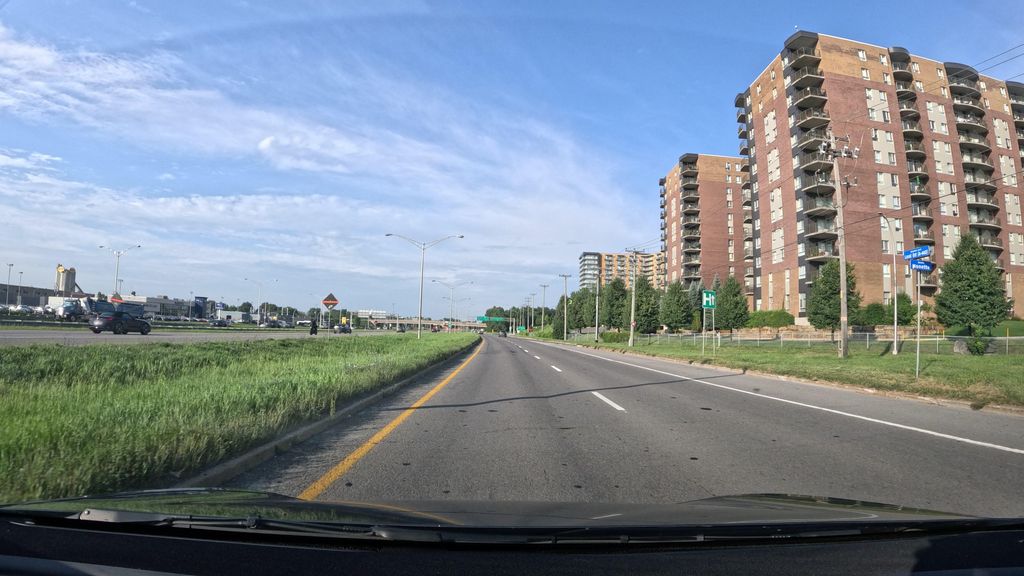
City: montreal